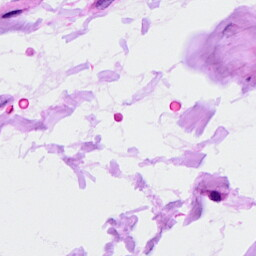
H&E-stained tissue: Ovarian